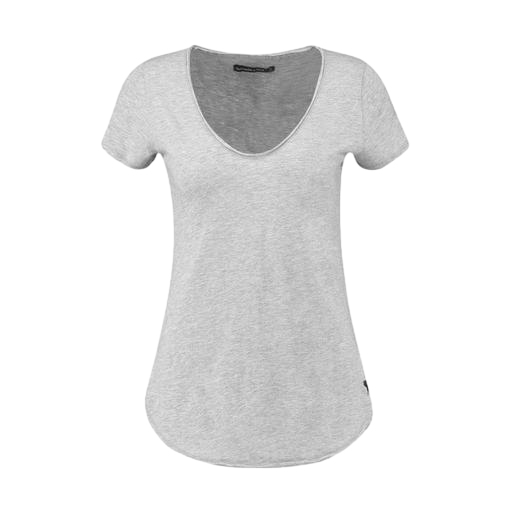
scoop-neck tee, gray women's t-shirt, woman's tshirt, white background